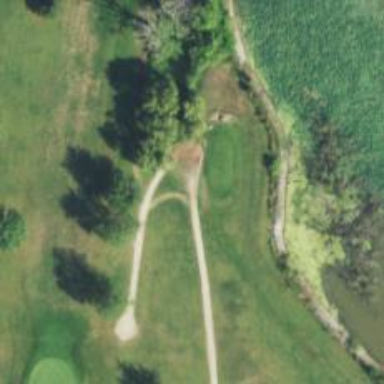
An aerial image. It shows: Pathway for golfing.